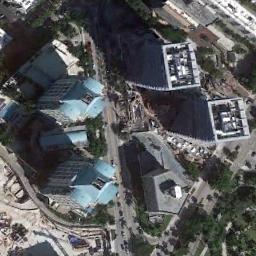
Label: commercial_area